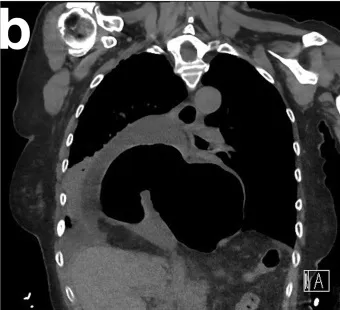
Computed tomography images of the chest, showing gastric volvulus within a giant hiatal hernia. (b); Coronal image showing the entire stomach within the thoracic cavity.
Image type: radiology (ct)